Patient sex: M
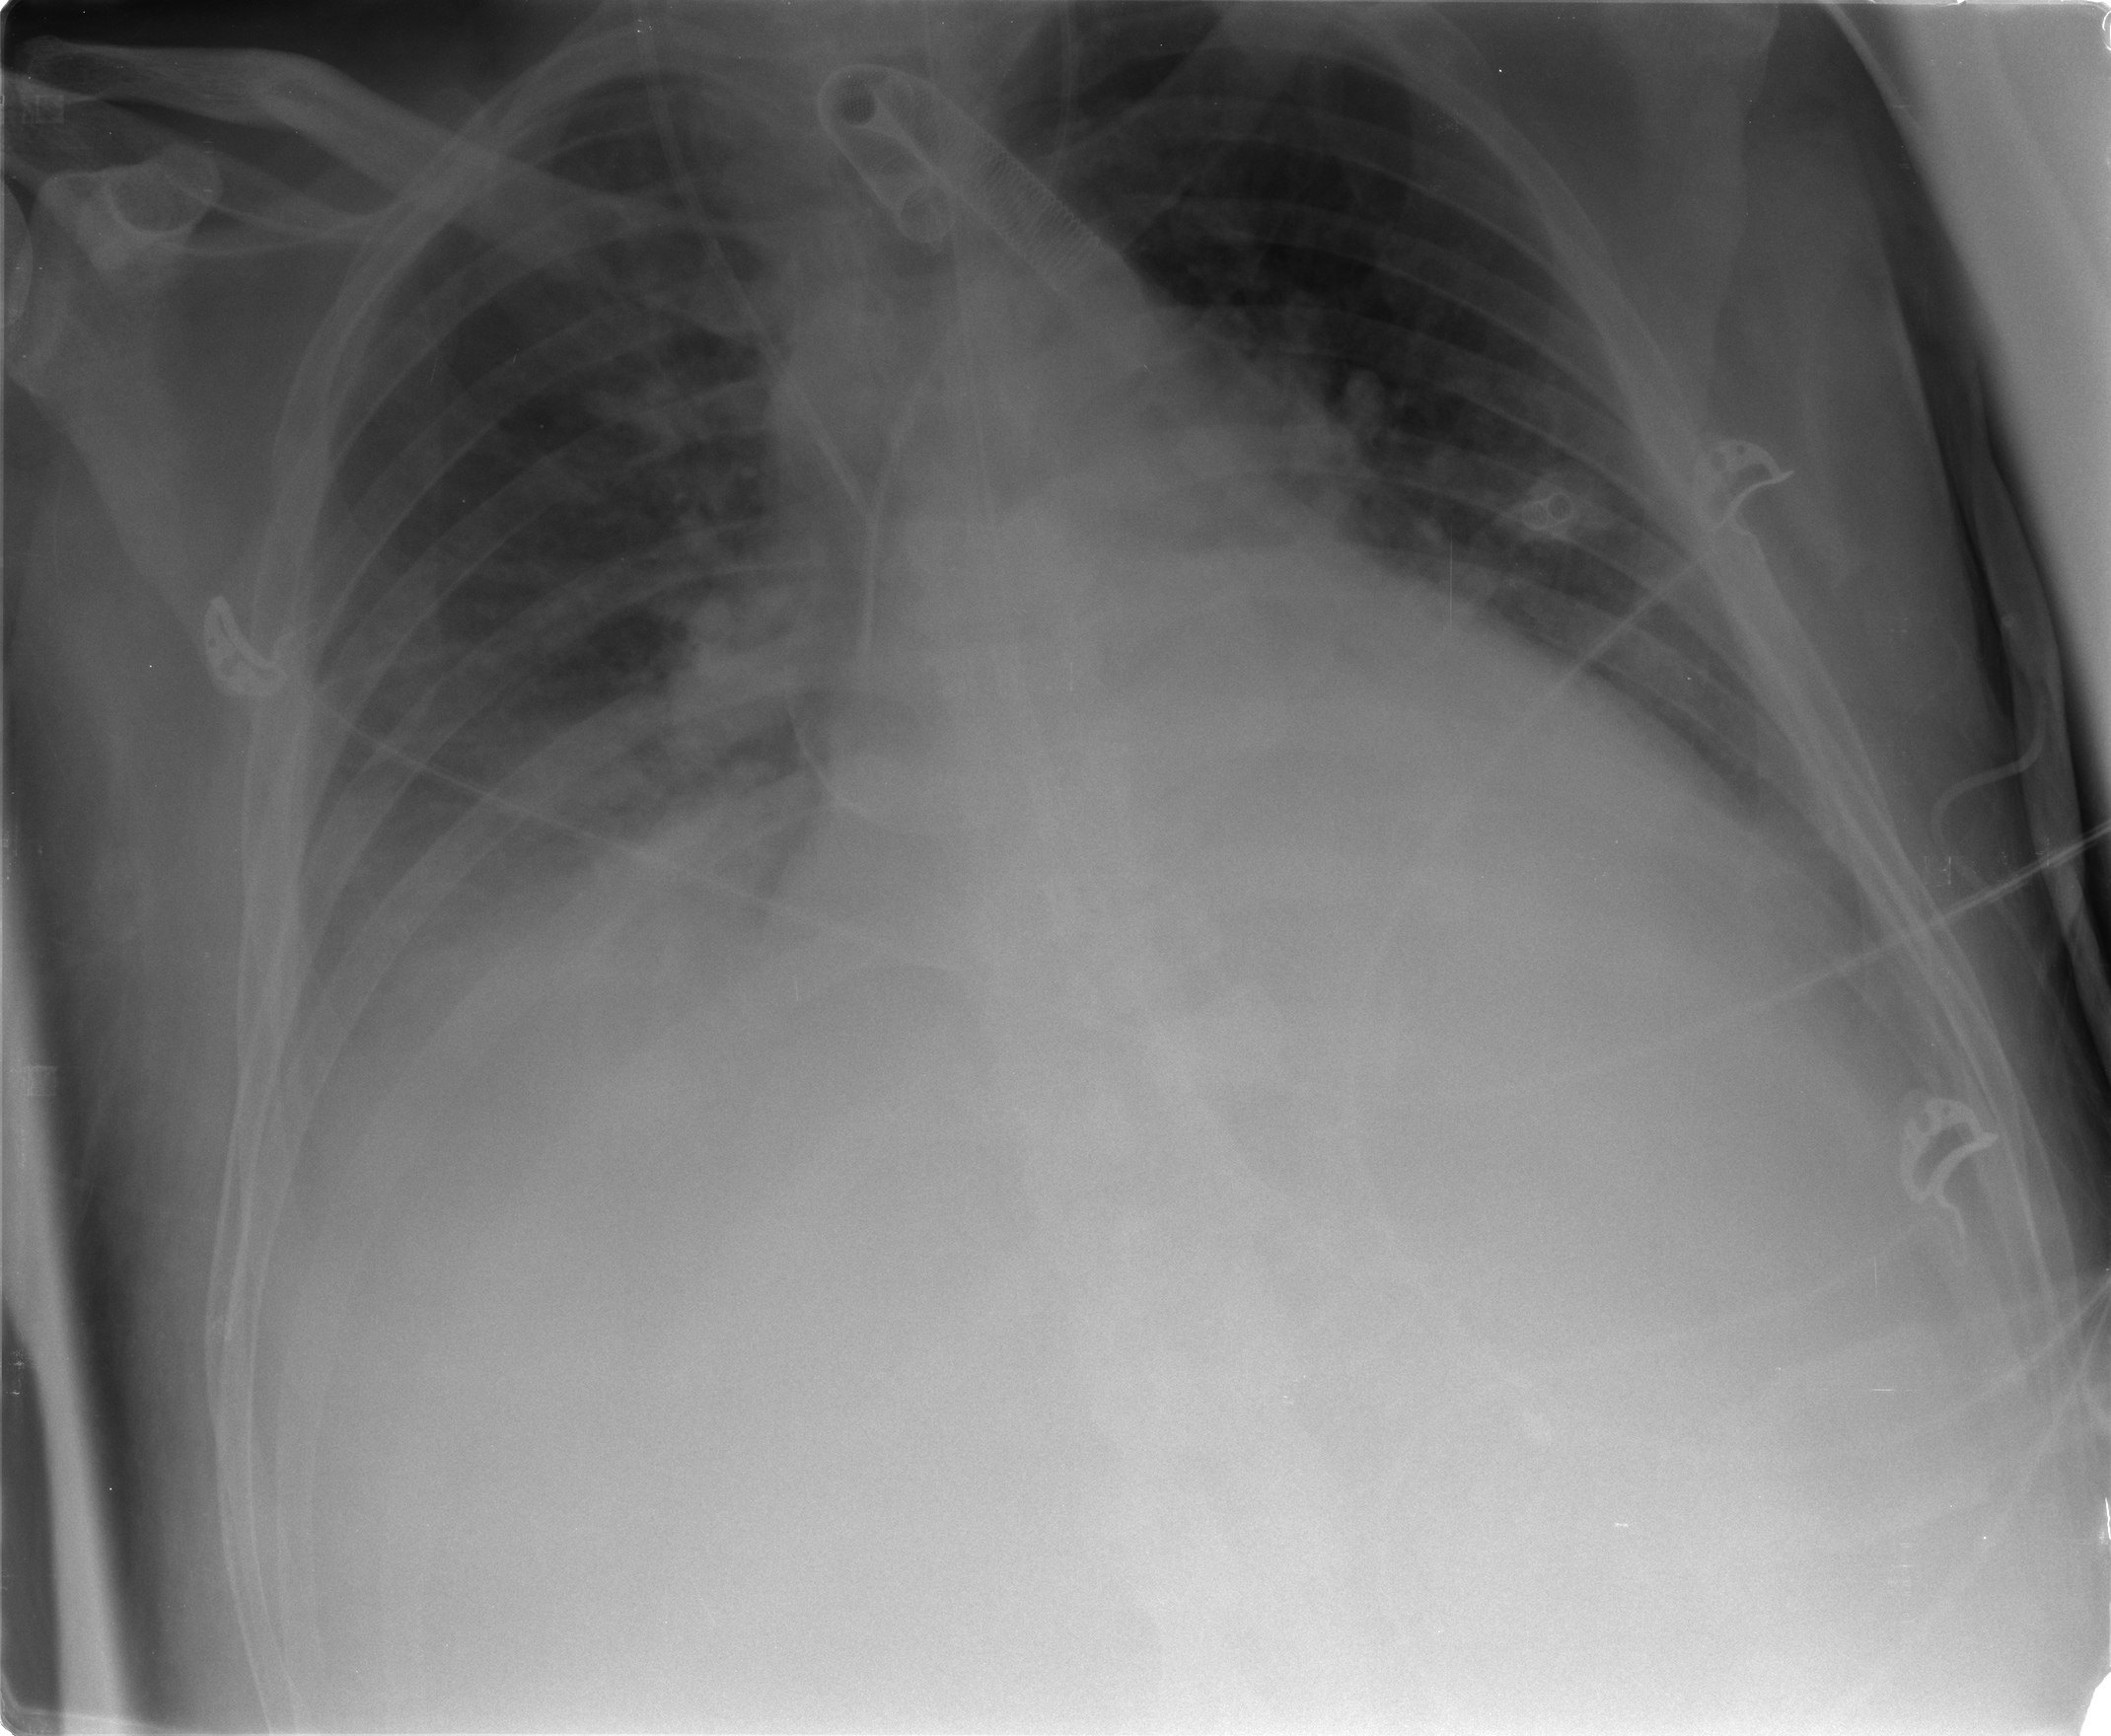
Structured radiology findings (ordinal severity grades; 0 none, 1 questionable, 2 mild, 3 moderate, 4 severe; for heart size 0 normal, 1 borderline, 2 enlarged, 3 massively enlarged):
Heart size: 2
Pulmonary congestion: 3
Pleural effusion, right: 3
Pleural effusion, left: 1
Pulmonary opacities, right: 0
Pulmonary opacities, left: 0
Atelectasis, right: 2
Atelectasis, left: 1